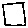
Label: square